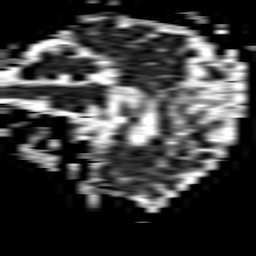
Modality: ADC
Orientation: sagittal
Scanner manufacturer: philips
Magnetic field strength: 1.5 T
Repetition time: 3.391 s
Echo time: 0.06922 s